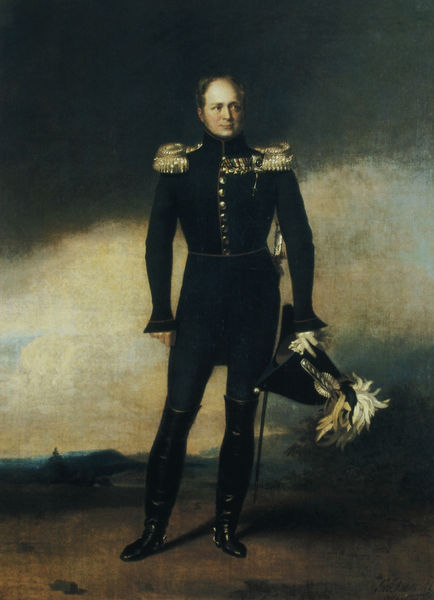
Titel: Zar Alexander I.
Künstler: George Dawe
Standort: St. Petersburg
Institution: Schloss Pawlowsk
Schlagwörter: berg, blau, dunkel, feder, gemälde, hand, himmel, mann, schatten, wasser, weiß, wolken, gelb, kirchturm, landschaft, ocker, stadt, braun, frankreich, grau, haar, handschuh, handschuhe, hell, hintergrund, hut, licht, nacht, nase, profil, schwarz, stirn, blick, gürtel, wolke, beige, rock, anzug, hose, jacke, mütze, arm, arme, augen, federn, gesicht, halten, kragen, mensch, stehen, stein, bildnis, portrait, porträt, öl, erde, ferne, horizont, hügel, weite, busch, gebüsch, kirche, sonne, land, gold, haare, kostüm, pose, realismus, stehend, stoff, england, frontal, knopf, lippen, schultern, reiter, turm, taille, schiff, haltung, berge, dunst, nebel, koppel, weis, inszenierung, friedrich, unwetter, glanz, glatze, goya, glänzend, kontrapost, knöpfe, jacket, messing, courbet, untergrund, militär, schwert, säbel, uniform, soldat, peitsche, epauletten, stand, napoleon, abzeichen, degen, dreispitz, helm, manschetten, offizier, orden, posieren, schulterklappen, stiefel, herrscher, ganzkörper, rüstung, halbglatze, kontraste, hel, hüfte, leder, general, silberknöpfe, sebel, wichtig, sporen, admiral, herrscherporträt, preußen, gouverneur, dragoner, begirge, standbild, ofizier, oberst, reiterstiefel, gerte, reitstiefel, schulterpolster, auszeichnungen, bedeutend, auftragsbild, maann, goldknöpfe, hutnadel, epuletten, leutnant, ordensspange, ordenspange, reituniform, friedrich wilhelm, stieflel, sut